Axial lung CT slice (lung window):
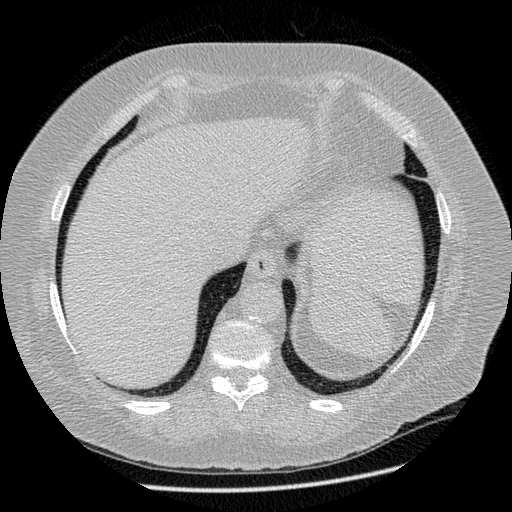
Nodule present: no